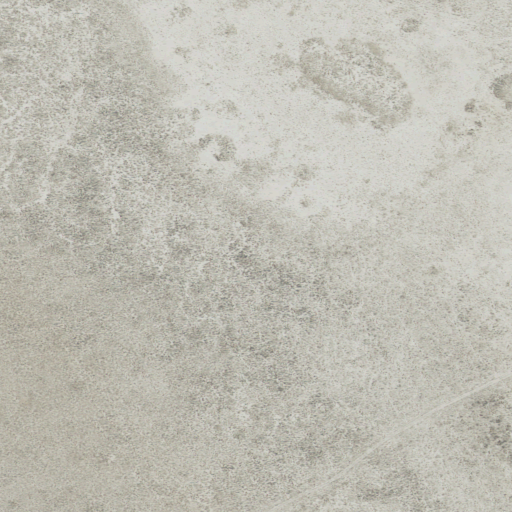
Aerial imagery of plain(s) in Oregon named China Lake containing woody wetlands, barren land, and shrub